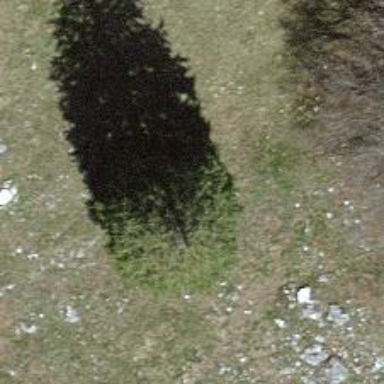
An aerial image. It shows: Beautiful tree in nature.